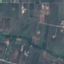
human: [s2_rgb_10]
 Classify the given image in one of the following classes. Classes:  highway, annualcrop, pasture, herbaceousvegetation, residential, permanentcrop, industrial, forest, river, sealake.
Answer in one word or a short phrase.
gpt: PermanentCrop